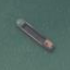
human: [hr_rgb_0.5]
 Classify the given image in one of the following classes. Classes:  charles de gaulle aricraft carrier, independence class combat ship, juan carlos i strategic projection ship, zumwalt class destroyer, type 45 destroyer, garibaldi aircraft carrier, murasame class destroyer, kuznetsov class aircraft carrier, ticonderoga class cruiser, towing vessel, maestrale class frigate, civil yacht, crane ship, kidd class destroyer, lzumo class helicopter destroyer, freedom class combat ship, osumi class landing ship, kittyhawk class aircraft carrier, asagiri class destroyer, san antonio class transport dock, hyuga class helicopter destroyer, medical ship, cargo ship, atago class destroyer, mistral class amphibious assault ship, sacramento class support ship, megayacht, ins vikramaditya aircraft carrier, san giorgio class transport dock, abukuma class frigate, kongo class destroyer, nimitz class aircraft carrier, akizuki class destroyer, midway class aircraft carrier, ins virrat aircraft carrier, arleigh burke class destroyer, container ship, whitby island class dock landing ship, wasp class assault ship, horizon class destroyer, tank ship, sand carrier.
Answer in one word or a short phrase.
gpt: Sand carrier